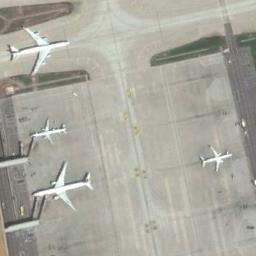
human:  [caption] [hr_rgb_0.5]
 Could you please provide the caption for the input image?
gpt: Two small airplanes and two big airplanes are parked on the airport .